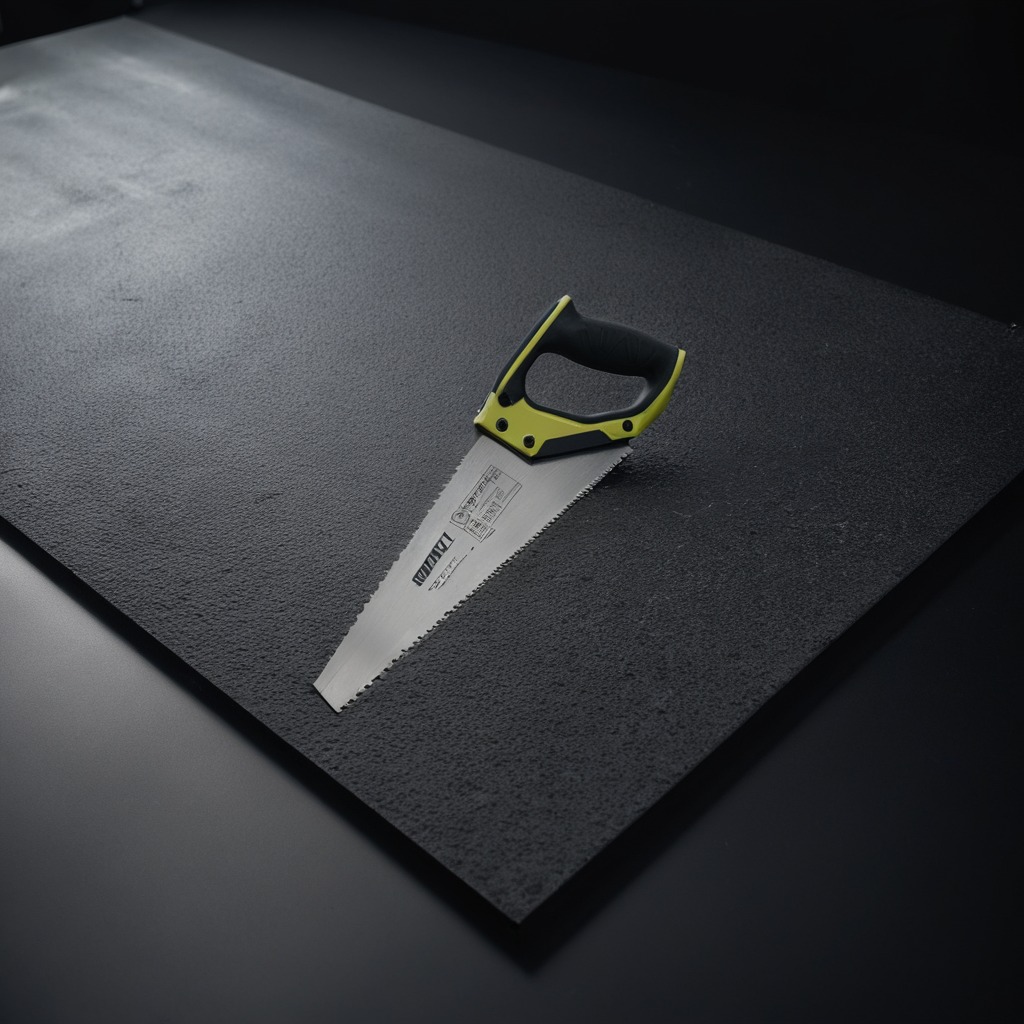
A metal saw is lying on a clean granite tabletop inside a workshop at night dim ambient light soft shadows worn but beneath the mat